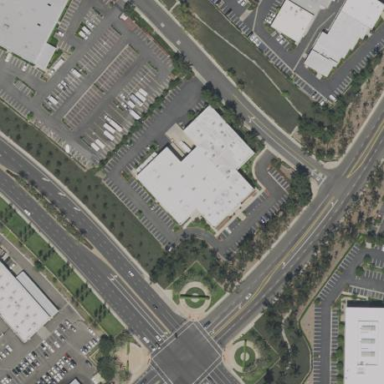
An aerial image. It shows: Commercial building.